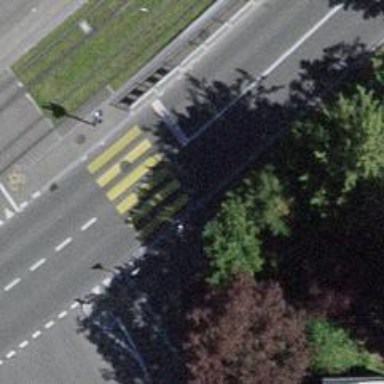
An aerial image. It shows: Marked crossing on the road.